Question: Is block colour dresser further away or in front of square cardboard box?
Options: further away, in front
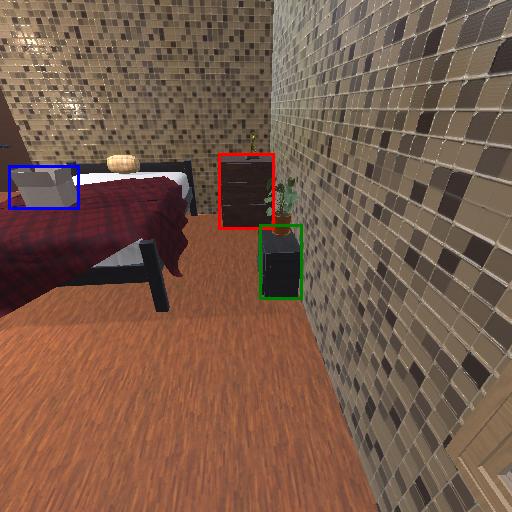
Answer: further away